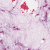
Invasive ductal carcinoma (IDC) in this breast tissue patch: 0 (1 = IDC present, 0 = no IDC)